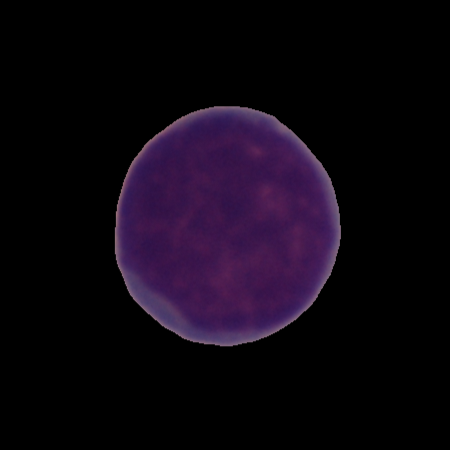
Label: cancer